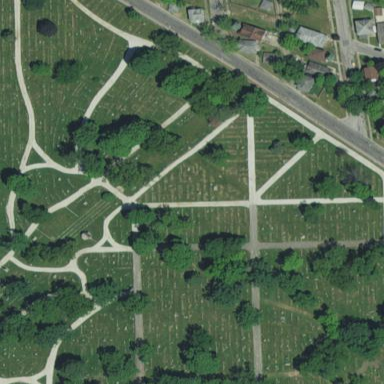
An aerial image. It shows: Cemetery area designated for burials.